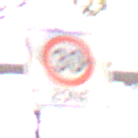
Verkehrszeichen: BeginnZone30
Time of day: Midday
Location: Outdoor (Nature)
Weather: Overcast
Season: NotSpecified
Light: Natural